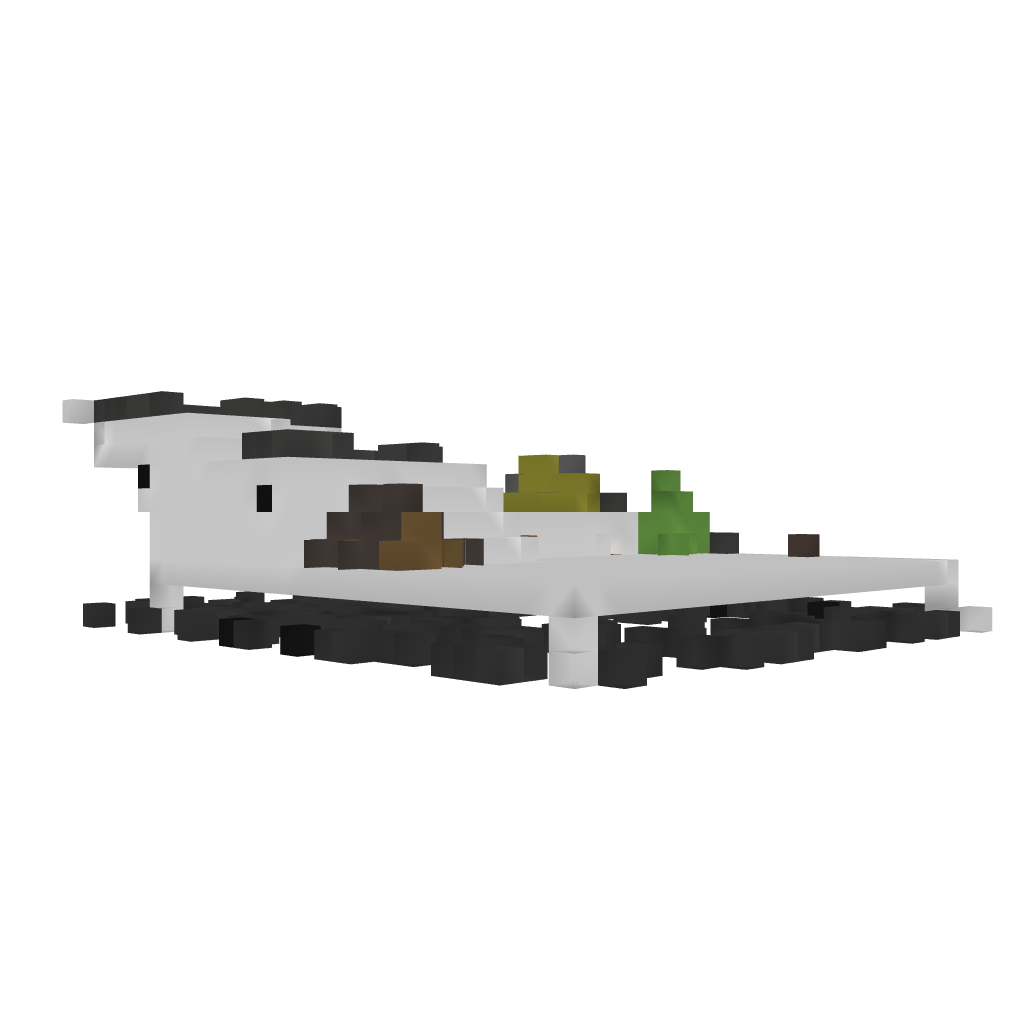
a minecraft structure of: Nightlife Arena